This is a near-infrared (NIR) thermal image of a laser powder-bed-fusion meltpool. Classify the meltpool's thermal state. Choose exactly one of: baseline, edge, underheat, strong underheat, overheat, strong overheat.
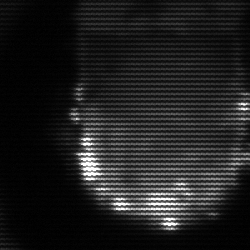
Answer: baseline